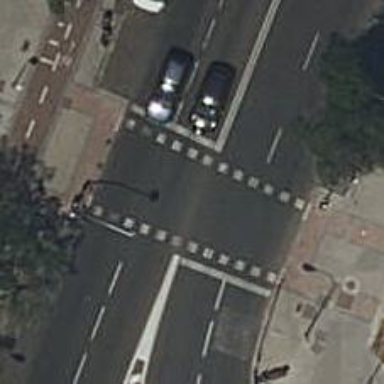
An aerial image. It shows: Primary highway with asphalt surface. The sidewalk on the right has paving stones.